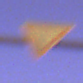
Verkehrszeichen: VorfahrtGewaehren
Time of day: Night
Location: Outdoor (Urban)
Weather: Clear
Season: NotSpecified
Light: Artificial